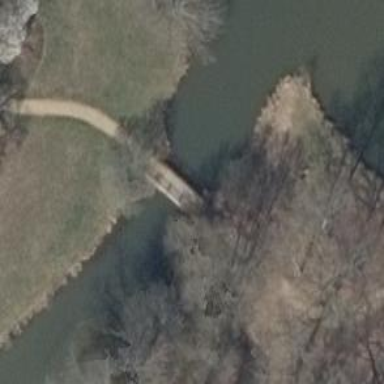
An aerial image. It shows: Footway bridge.